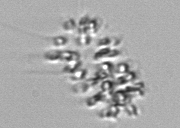
Label: Chaetoceros_didymus_TAG_external_flagellate